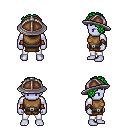
a pixel art fantasy rpg character, male body template, dark elf, purple skin, leather chest armor, white pants, green curly afro hairstyle, chain helm, cloth bracers, four views (front, back, left, right), 2x2 character sprite sheet, small pixel art, hard edges, no anti-aliasing